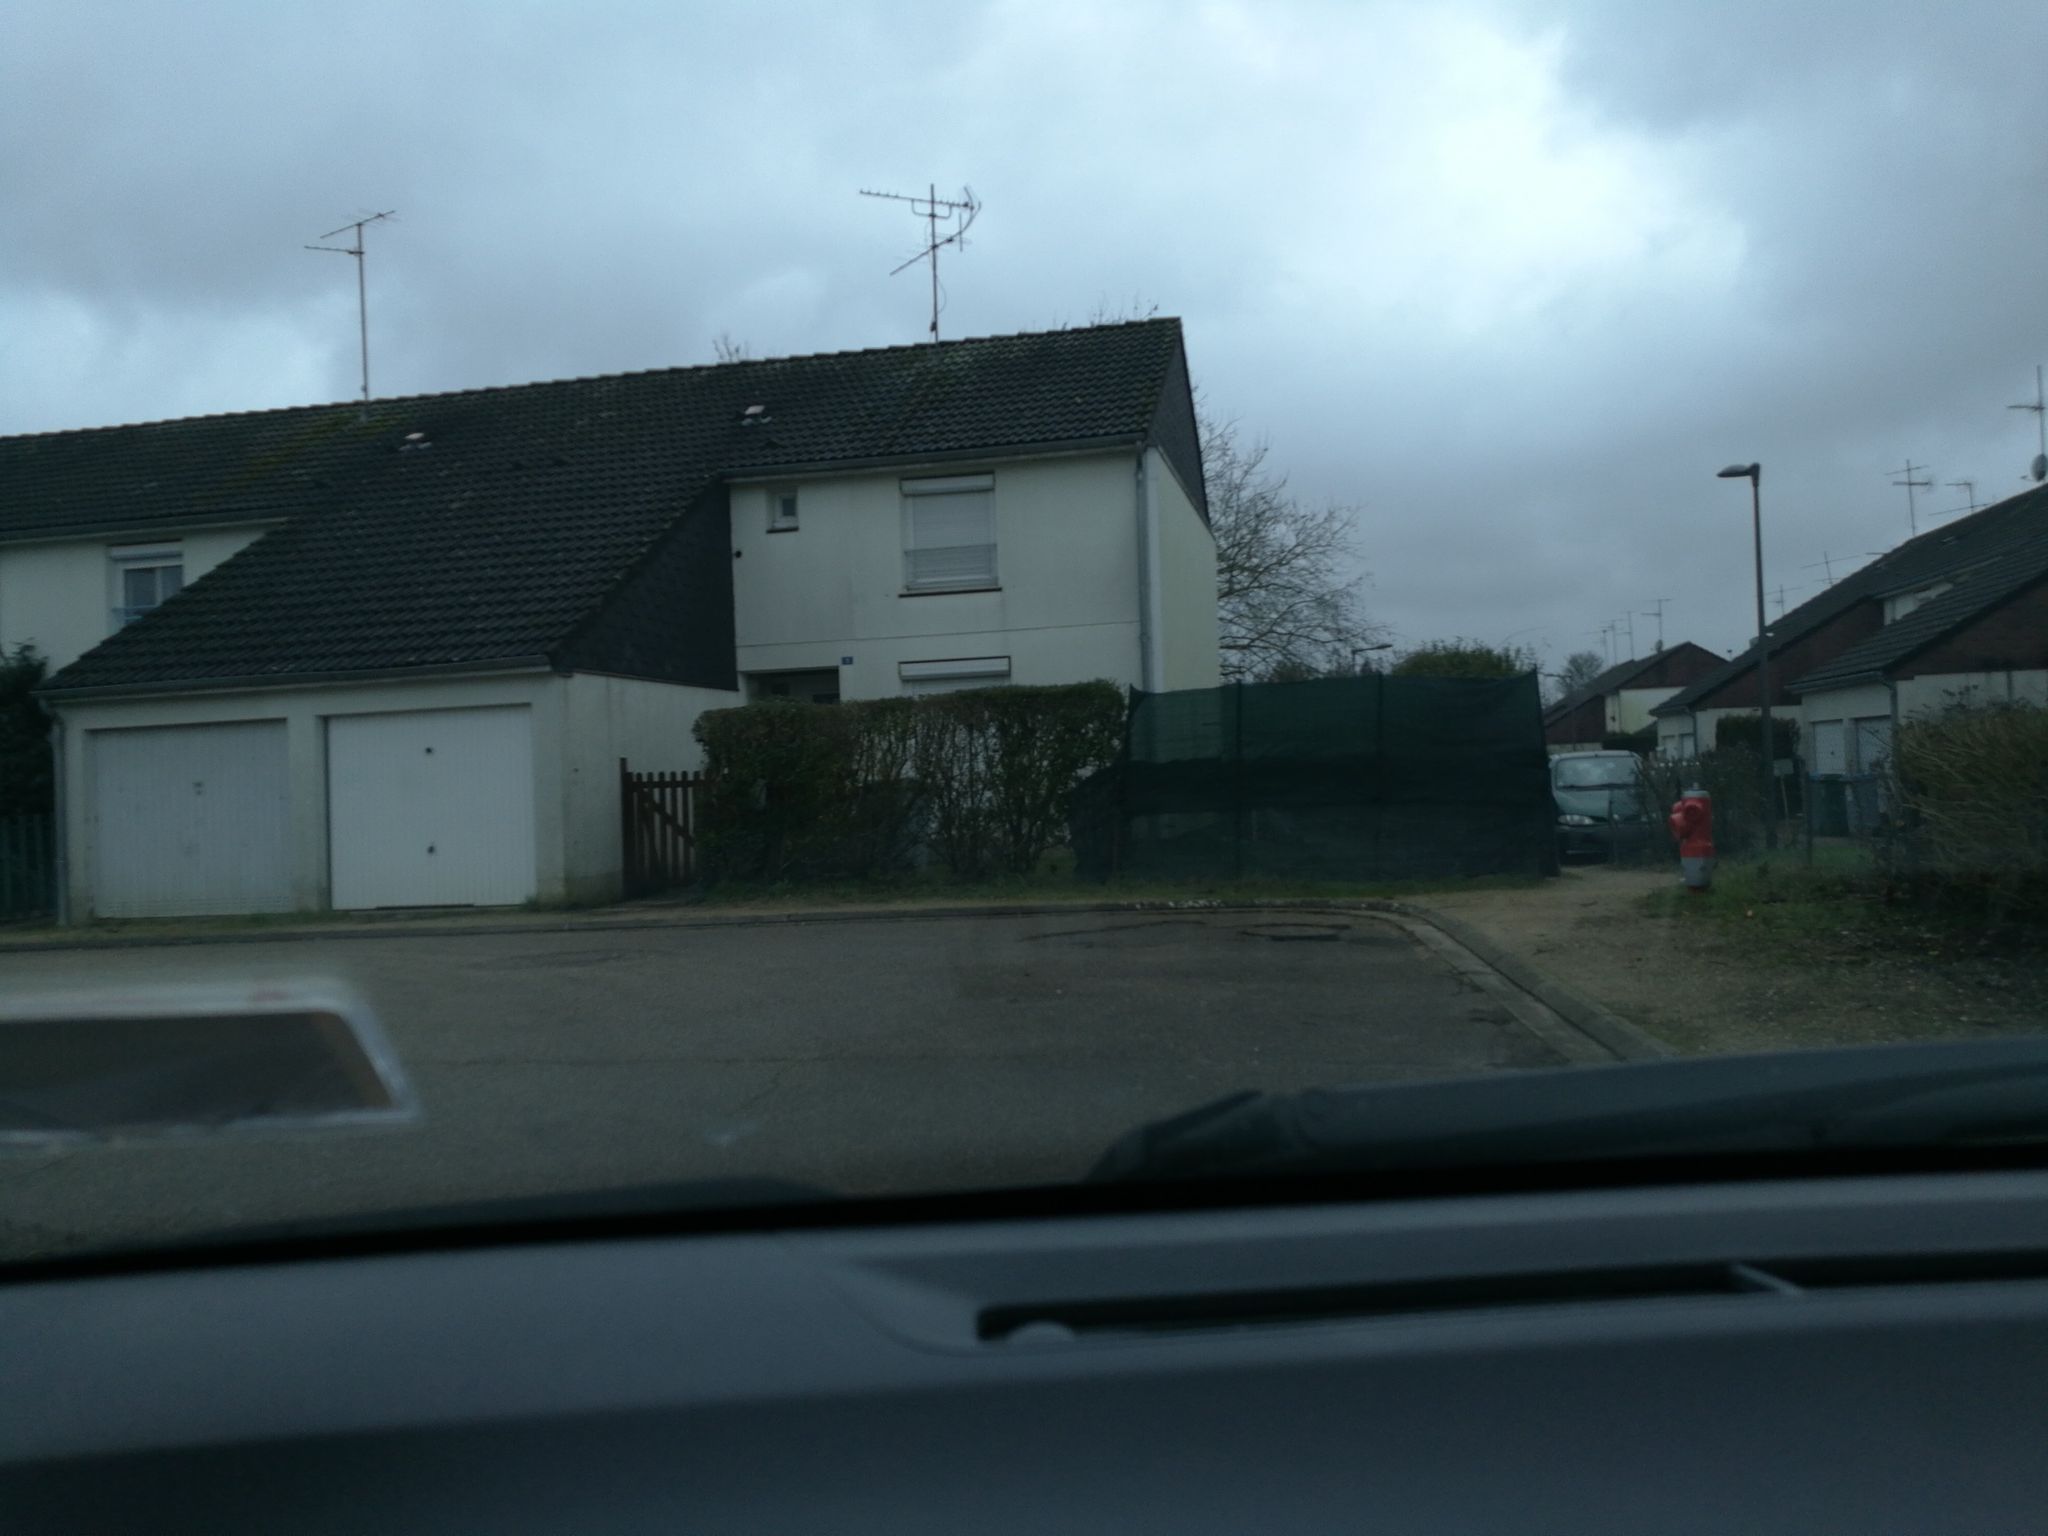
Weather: snowy
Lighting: dusk/dawn
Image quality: good
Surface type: driving surface
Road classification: residential, footway, path
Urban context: urban centre
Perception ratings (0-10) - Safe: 4.41, Lively: 4.76, Beautiful: 4.66, Boring: 5.8, Depressing: 3.47, Wealthy: 0.66